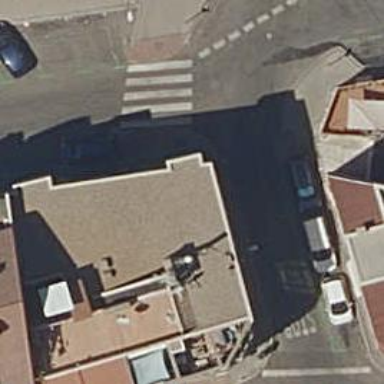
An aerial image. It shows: Bar.